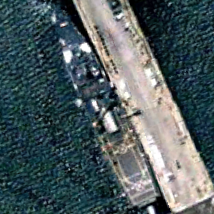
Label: combat